Brain MRI, t1w sequence, axial 2D slice.
Patient: age 43, sex M, weight 95 kg, height 1.95 m
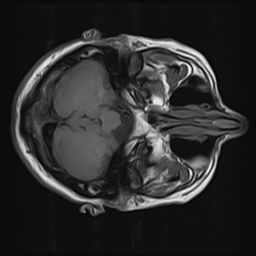